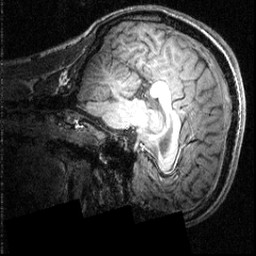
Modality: T1w
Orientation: sagittal
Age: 19
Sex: male
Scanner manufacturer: siemens
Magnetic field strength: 3.951 T
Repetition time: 1.5 s
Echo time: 0.00335 s